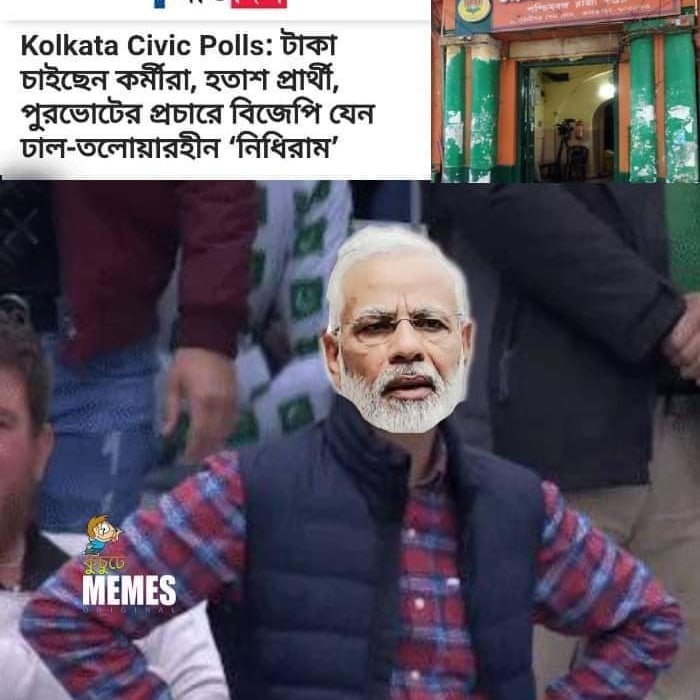
Text: টাকা চাইছেন কর্মীরা, হতাশ প্রার্থী, পুরভোটের প্রচারে বিজেপি যেন ঢাল-তলোয়ারহীন 'নিধিরাম'
Label: Hate
Hate category: Political
Targeted group: Organization